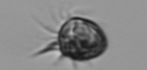
Label: Ciliophora